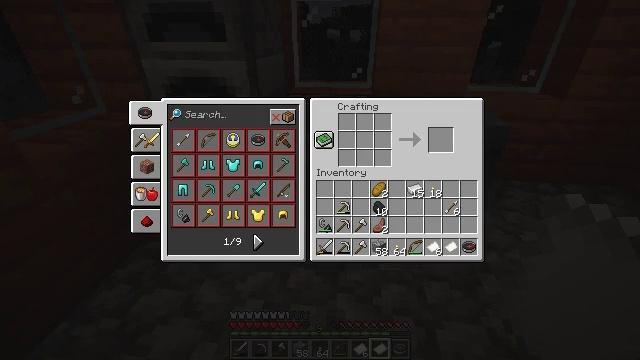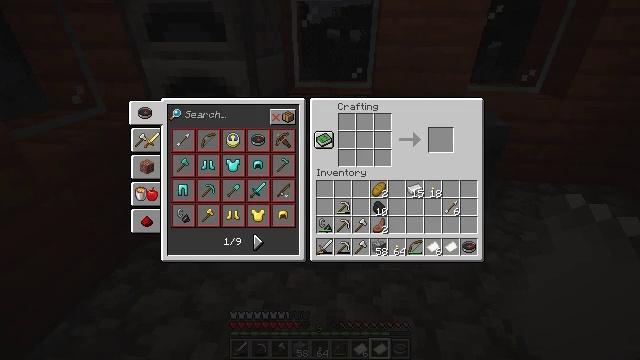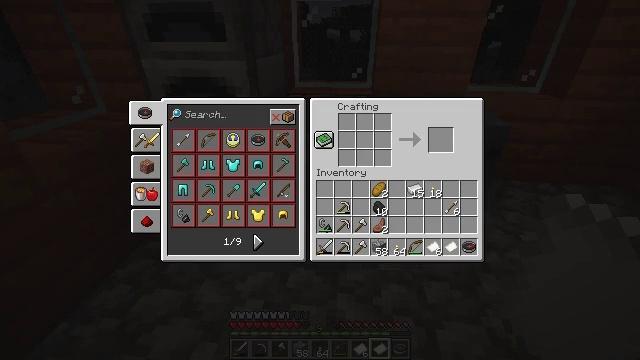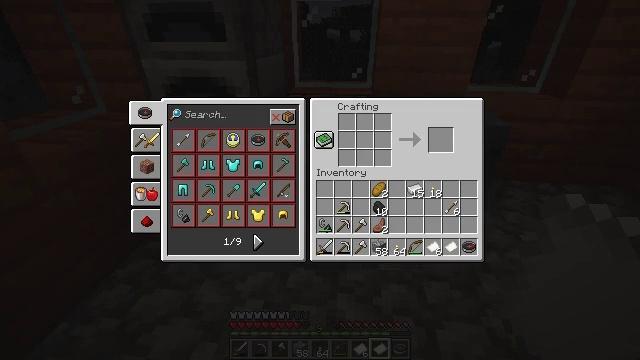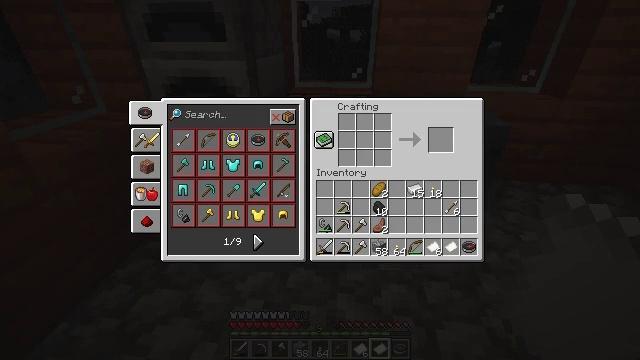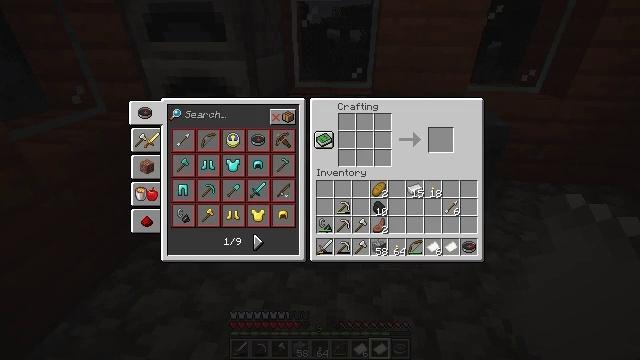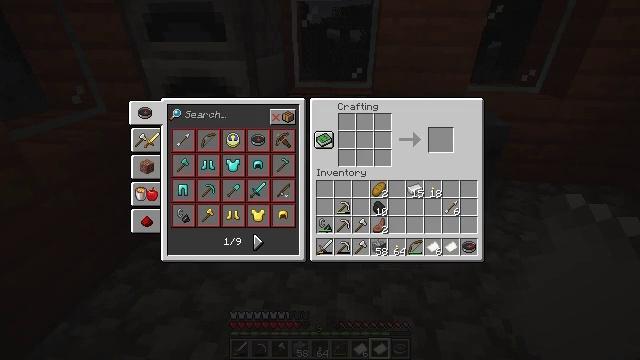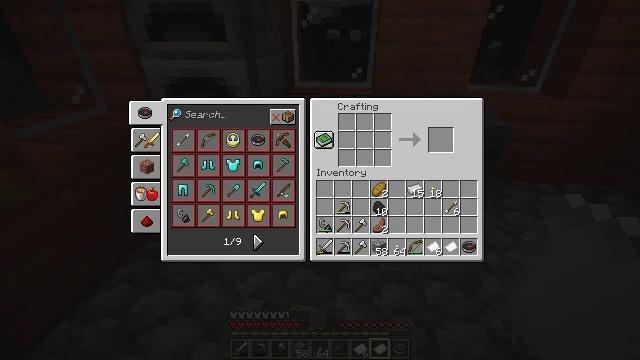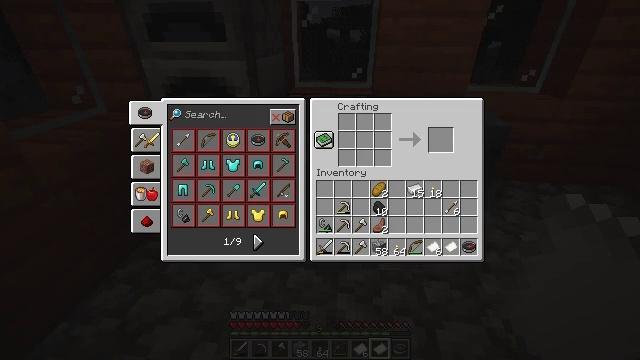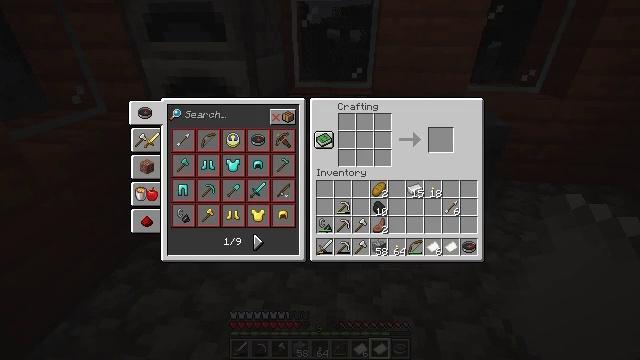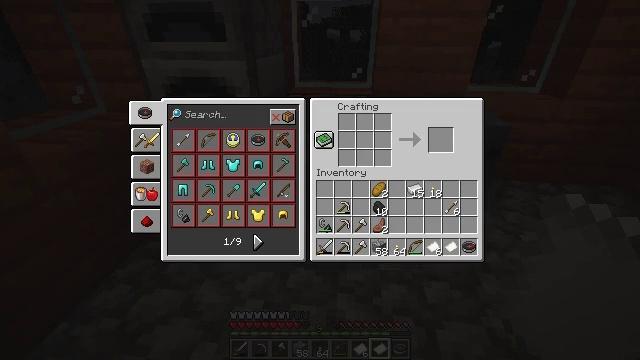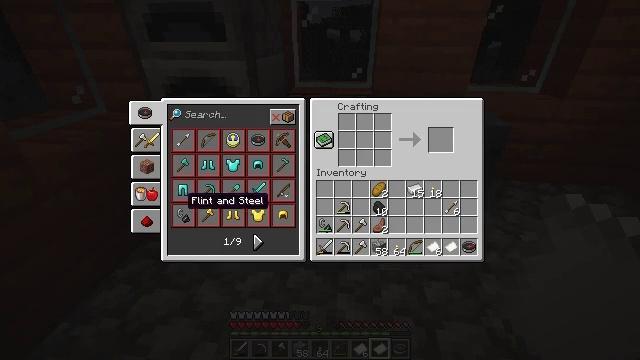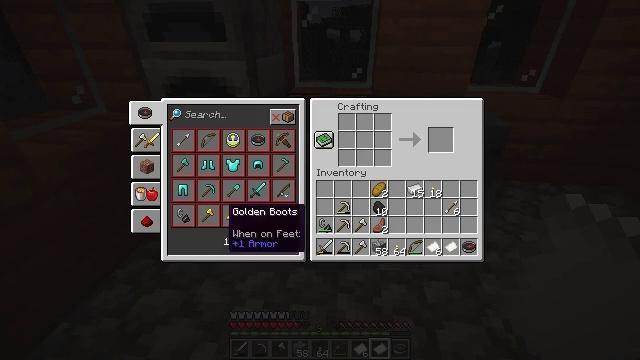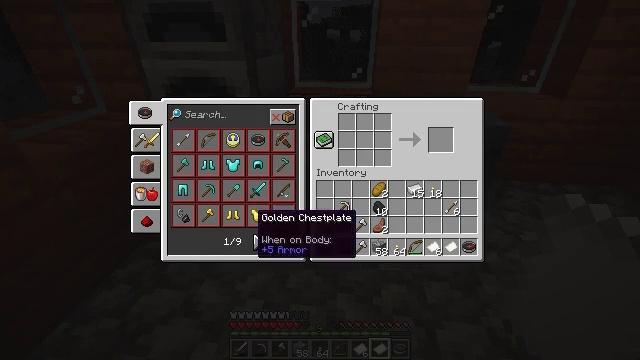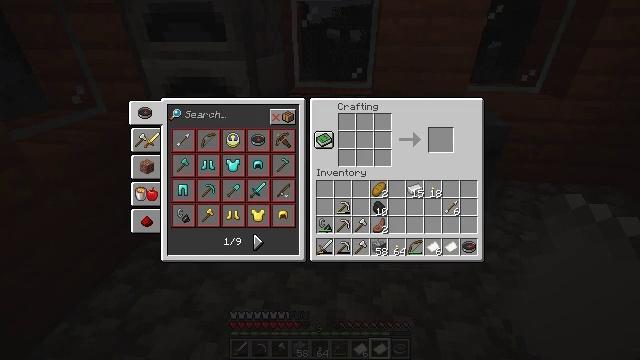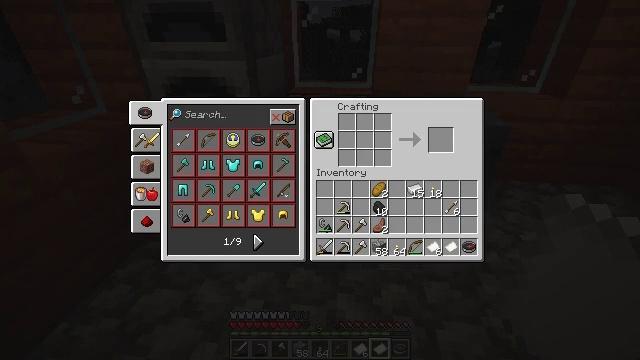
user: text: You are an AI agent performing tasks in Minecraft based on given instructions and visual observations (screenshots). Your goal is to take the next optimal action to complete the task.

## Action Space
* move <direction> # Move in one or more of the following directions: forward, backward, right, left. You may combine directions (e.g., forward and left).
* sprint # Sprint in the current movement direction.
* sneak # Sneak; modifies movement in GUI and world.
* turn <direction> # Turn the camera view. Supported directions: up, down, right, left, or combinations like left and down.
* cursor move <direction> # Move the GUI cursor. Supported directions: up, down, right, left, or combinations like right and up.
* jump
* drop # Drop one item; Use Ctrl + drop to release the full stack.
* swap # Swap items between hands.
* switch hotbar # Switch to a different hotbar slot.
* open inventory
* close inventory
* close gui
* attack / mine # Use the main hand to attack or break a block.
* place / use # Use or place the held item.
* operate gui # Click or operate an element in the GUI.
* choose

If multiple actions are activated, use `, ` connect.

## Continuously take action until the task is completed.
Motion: motion action
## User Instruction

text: Prepare to craft a stonecutter.
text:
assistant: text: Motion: turn left and up
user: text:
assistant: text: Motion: turn up
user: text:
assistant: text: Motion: turn up
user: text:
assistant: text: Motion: no_op
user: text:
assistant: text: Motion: turn right
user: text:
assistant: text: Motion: turn right and down
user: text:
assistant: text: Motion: turn down
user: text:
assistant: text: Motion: no_op
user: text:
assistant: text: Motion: turn down
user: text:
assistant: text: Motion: turn right and down
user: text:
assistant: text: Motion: turn right and down
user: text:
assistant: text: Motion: turn right and down
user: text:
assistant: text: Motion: turn right
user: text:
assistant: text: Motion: no_op
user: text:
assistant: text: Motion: no_op
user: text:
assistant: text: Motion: no_op
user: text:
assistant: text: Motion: no_op
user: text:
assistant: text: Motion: no_op
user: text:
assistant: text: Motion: no_op
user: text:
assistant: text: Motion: no_op
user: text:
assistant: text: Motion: no_op
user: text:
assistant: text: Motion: no_op
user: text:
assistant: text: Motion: no_op
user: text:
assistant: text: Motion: no_op
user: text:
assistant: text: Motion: no_op
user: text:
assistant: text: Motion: no_op
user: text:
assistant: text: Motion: no_op
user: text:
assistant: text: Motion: attack / mine
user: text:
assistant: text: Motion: attack / mine
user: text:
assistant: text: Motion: attack / mine